Question: I am trying to align a button using the 'GridBagLayout' but it look I just can't achieve that. Also I want to remove the 'JButton''s texture from my custom button, but I can not.. This is what it looks like:

I want the buttons to be at the top( but using 'GridBagLayout') and also on the left and right margin of the green button there is the remains of the 'JButton' style and I can't remove it completely.
Also, this is my code:
'''
import java.awt.*;
import java.awt.event.*;
import javax.swing.*;
public class TestPanel{
public TestPanel(){
JFrame frame = new JFrame();
frame.add(new Panel1());
frame.setVisible(true);
frame.setSize(300, 300);
frame.setDefaultCloseOperation(JFrame.EXIT_ON_CLOSE);
}
public static void main(String[] args) {
new TestPanel();
}
public class Panel1 extends JPanel{
/**
*
*/
private static final long serialVersionUID = 1L;
public Panel1(){
setLayout(new GridBagLayout());
GridBagConstraints c = new GridBagConstraints();
ImageIcon im = new ImageIcon("Start.png");
ImageIcon i = new ImageIcon("Start-Pressed.png");
JButton button = new JButton(im);
JButton but = new JButton("BUT");
button.setRolloverEnabled(true);
Insets margin = new Insets(-15,-10,-10,-10);
button.setBorderPainted(false);
button.setMargin(margin);
button.setRolloverIcon(i);
c.fill = GridBagConstraints.HORIZONTAL;
c.weightx=0.5;
c.gridx=0;
c.gridy=0;
add(button, c);
c.gridx=2;
c.gridy=1;
add(but,c);
}
}
}
'''
Edit:
'''
c.gridy++;
c.fill = GridBagConstraints.VERTICAL;
c.weighty = 1;
c.add(new JLabel(" "),c);
c.gridy++;
c.weighty = 1;
c.fill = GridBagConstraints.NONE;
add(eButton, c);
'''
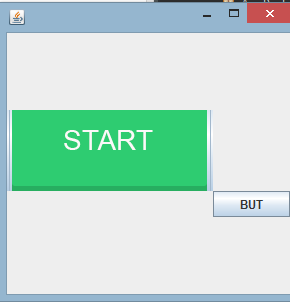
Answer: 1. You can achive it with help of dummy JLabel at bottom, like next(add to the end of constructor): c.gridy++;
c.fill = GridBagConstraints.VERTICAL;
c.weighty = 1;
add(new JLabel(" "), c);
2. To remove margin you can try setContentAreaFilled() method
3. Instead of ImageIcon im = new ImageIcon("Start.png"); use ImageIcon im = new ImageIcon(Panel1.class.getResource("Start.png"));
Also see that <URL>.